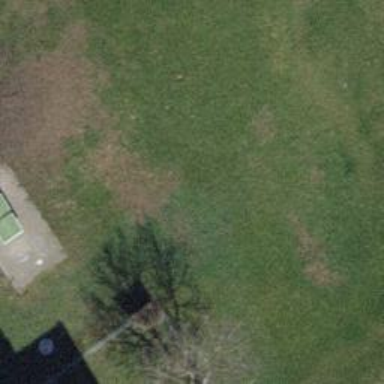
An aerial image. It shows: Playground featuring basket swing.